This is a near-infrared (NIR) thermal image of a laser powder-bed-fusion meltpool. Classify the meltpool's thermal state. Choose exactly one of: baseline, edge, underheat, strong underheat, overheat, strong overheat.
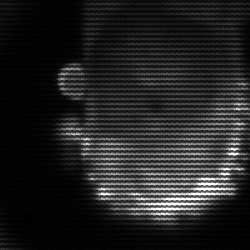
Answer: baseline